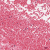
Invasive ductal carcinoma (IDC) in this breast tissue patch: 0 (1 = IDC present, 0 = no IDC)